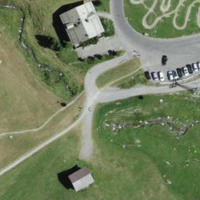
EUNIS habitat code: 24
Species observed at this site:
Turdus pilaris
Phoenicurus ochruros
Corvus corone
Oenanthe oenanthe
Parnassia palustris